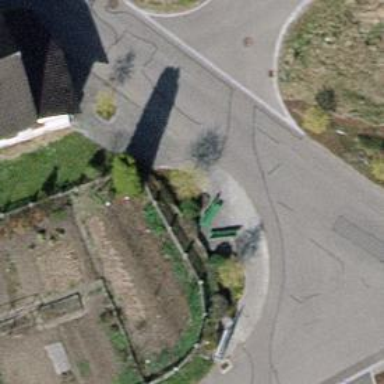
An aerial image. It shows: Bench for seating.